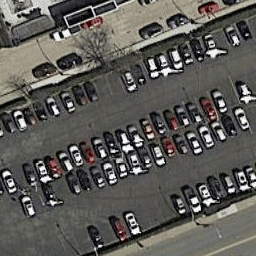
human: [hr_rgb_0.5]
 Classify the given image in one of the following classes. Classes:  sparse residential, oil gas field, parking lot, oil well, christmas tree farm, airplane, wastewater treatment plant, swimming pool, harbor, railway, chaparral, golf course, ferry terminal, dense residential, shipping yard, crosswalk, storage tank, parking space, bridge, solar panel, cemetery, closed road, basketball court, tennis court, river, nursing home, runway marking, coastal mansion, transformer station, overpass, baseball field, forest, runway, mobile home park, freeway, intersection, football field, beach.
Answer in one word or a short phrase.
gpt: parking lot